Interaction volume radius: 5 \u00c5
Interaction volume height: 15 \u00c5
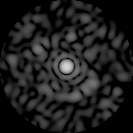
Disorder parameter: 0.8672